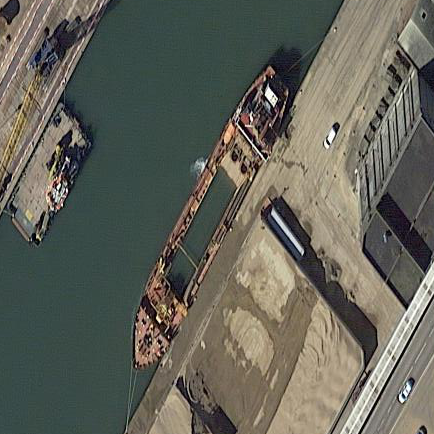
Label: Sand_carrier